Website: ulta-beauty
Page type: cart
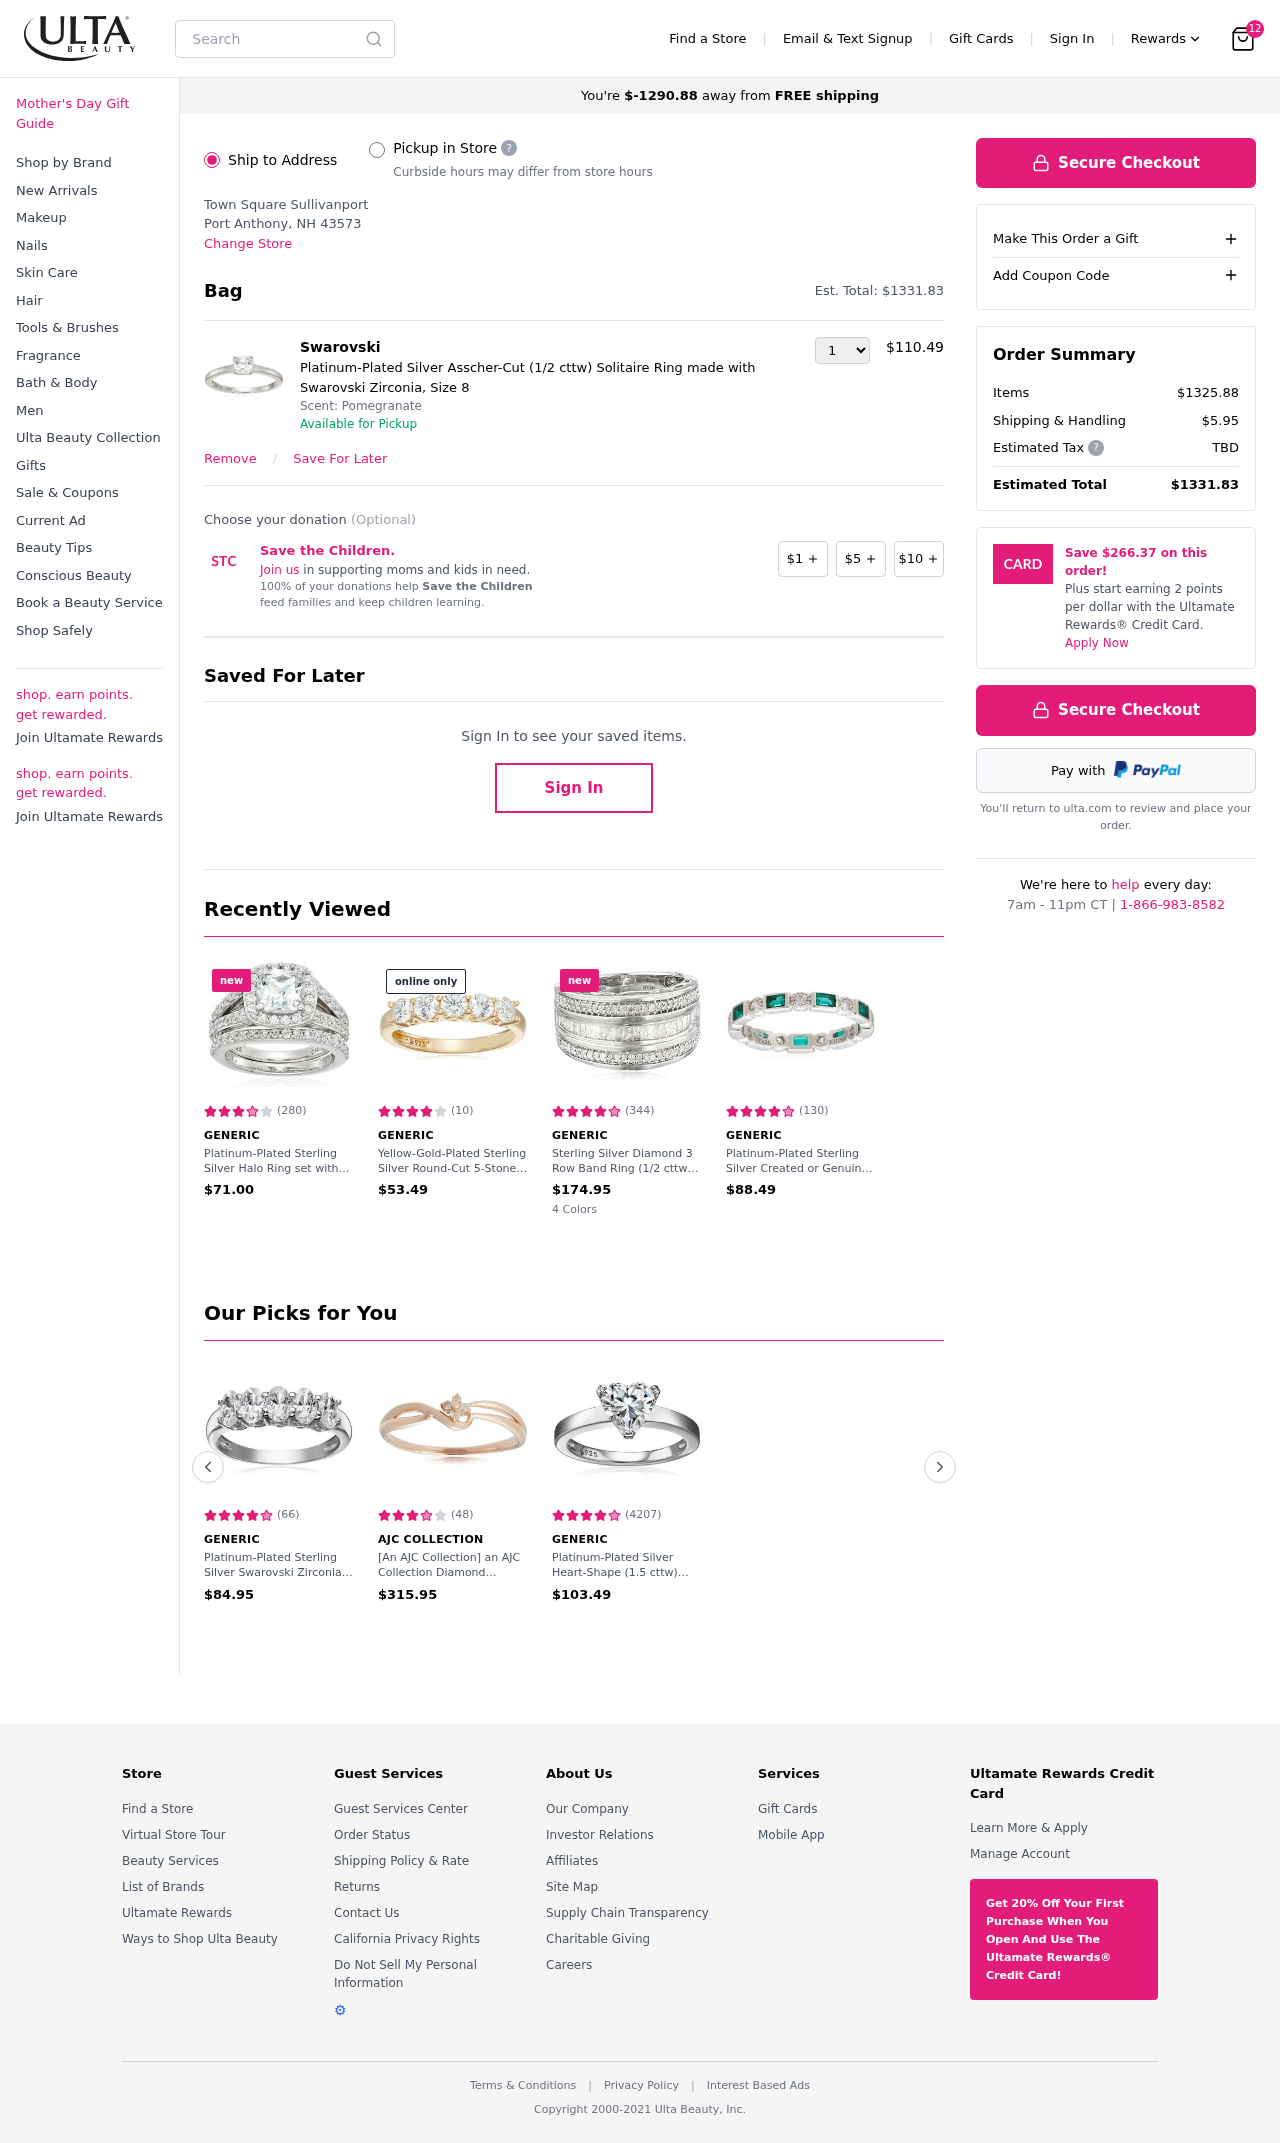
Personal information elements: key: PII_LOCATION1_CITY_STATE_ZIP
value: Port Anthony, NH 43573
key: PII_LOCATION1_NAME
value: Town Square Sullivanport
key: PII_CITY
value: Sullivanport
Product elements: key: PRODUCT1_BRAND
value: Swarovski
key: PRODUCT1_NAME
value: Platinum-Plated Silver Asscher-Cut (1/2 cttw) Solitaire Ring made with Swarovski Zirconia, Size 8
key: PRODUCT1_PRICE
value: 110.49
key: PRODUCT1_QUANTITY
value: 1
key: PRODUCT2_BRAND
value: Generic
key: PRODUCT2_NAME
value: Platinum-Plated Sterling Silver Halo Ring set with Cushion Cut Swarovski Zirconia (2.41 cttw), Size
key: PRODUCT2_NUM_RATINGS
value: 280
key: PRODUCT2_PRICE
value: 71
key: PRODUCT2_RATING
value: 3.7
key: PRODUCT3_BRAND
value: Generic
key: PRODUCT3_NAME
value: Yellow-Gold-Plated Sterling Silver Round-Cut 5-Stone Ring made with Swarovski Zirconia (1.25 cttw),
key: PRODUCT3_NUM_RATINGS
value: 10
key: PRODUCT3_PRICE
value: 53.49
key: PRODUCT3_RATING
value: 4
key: PRODUCT4_BRAND
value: Generic
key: PRODUCT4_NAME
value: Sterling Silver Diamond 3 Row Band Ring (1/2 cttw), Size 7
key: PRODUCT4_NUM_RATINGS
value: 344
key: PRODUCT4_PRICE
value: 174.95
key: PRODUCT4_RATING
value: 4.6
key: PRODUCT5_BRAND
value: Generic
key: PRODUCT5_NAME
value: Platinum-Plated Sterling Silver Created or Genuine Gemstone All-Around Band Ring set with Swarovski
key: PRODUCT5_NUM_RATINGS
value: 130
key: PRODUCT5_PRICE
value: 88.49
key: PRODUCT5_RATING
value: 4.8
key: PRODUCT6_BRAND
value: Generic
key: PRODUCT6_NAME
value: Platinum-Plated Sterling Silver Swarovski Zirconia 2 cttw Oval 5 Stone Ring, Size 5
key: PRODUCT6_NUM_RATINGS
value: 66
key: PRODUCT6_PRICE
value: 84.95
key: PRODUCT6_RATING
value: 4.6
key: PRODUCT7_BRAND
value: AJC Collection
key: PRODUCT7_NAME
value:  [An AJC Collection] an AJC Collection Diamond K10 Pink Gold Ring
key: PRODUCT7_NUM_RATINGS
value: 48
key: PRODUCT7_PRICE
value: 315.95
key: PRODUCT7_RATING
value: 3.5
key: PRODUCT8_BRAND
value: Generic
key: PRODUCT8_NAME
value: Platinum-Plated Silver Heart-Shape (1.5 cttw) Solitaire Ring made with Swarovski Zirconia, Size 7
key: PRODUCT8_NUM_RATINGS
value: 4207
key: PRODUCT8_PRICE
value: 103.49
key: PRODUCT8_RATING
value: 4.9
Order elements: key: ORDER_NUM_ITEMS
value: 12
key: ORDER_FREE_SHIPPING_REMAINING
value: $-1290.88
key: ORDER_TOTAL
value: $1331.83
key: ORDER_TOTAL
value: Est. Total: $1331.83
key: ORDER_SUBTOTAL
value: $1325.88
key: ORDER_SHIPPING_COST
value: $5.95
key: ORDER_TAX
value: TBD
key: ORDER_CARD_SAVINGS
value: $266.37
Search elements: key: HEADER_SEARCH
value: Search